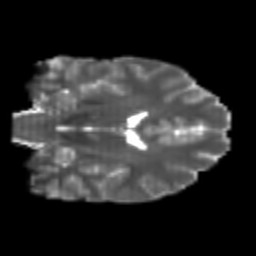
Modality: T2w
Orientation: coronal
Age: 20
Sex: male
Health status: healthy
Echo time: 0.074 s